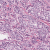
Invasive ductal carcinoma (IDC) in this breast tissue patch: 1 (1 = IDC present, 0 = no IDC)